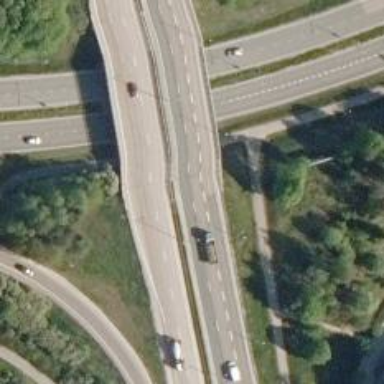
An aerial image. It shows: Asphalt road classified as trunk highway.